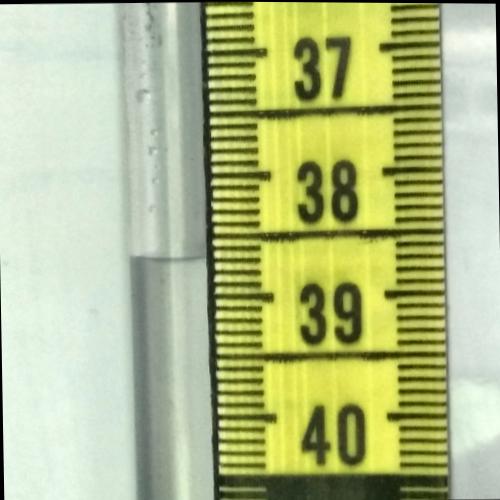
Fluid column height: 38.7 cm